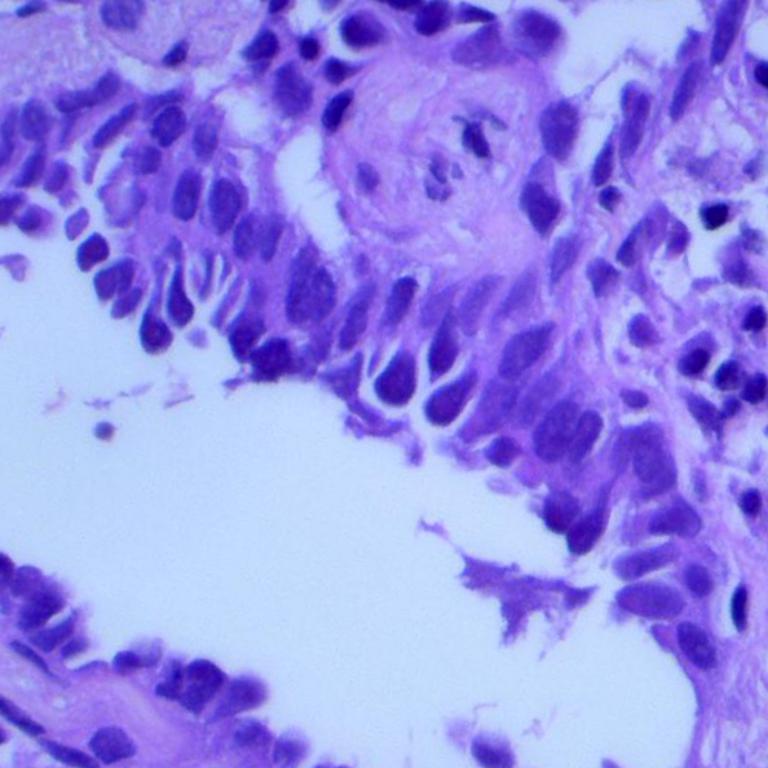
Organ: lung
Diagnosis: adenocarcinomas